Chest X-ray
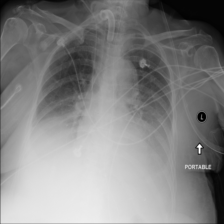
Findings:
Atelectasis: negative
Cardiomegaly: negative
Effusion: positive
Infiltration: negative
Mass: negative
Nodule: negative
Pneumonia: negative
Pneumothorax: negative
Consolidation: negative
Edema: negative
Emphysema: negative
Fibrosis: negative
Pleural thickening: negative
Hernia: negative